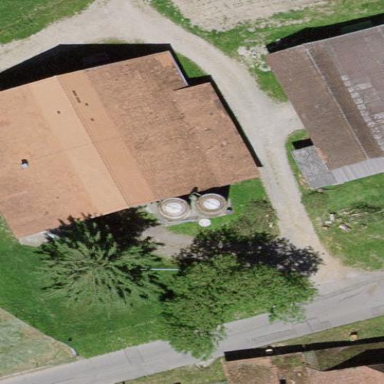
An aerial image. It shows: Gabled barn with the roof oriented across.